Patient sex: M
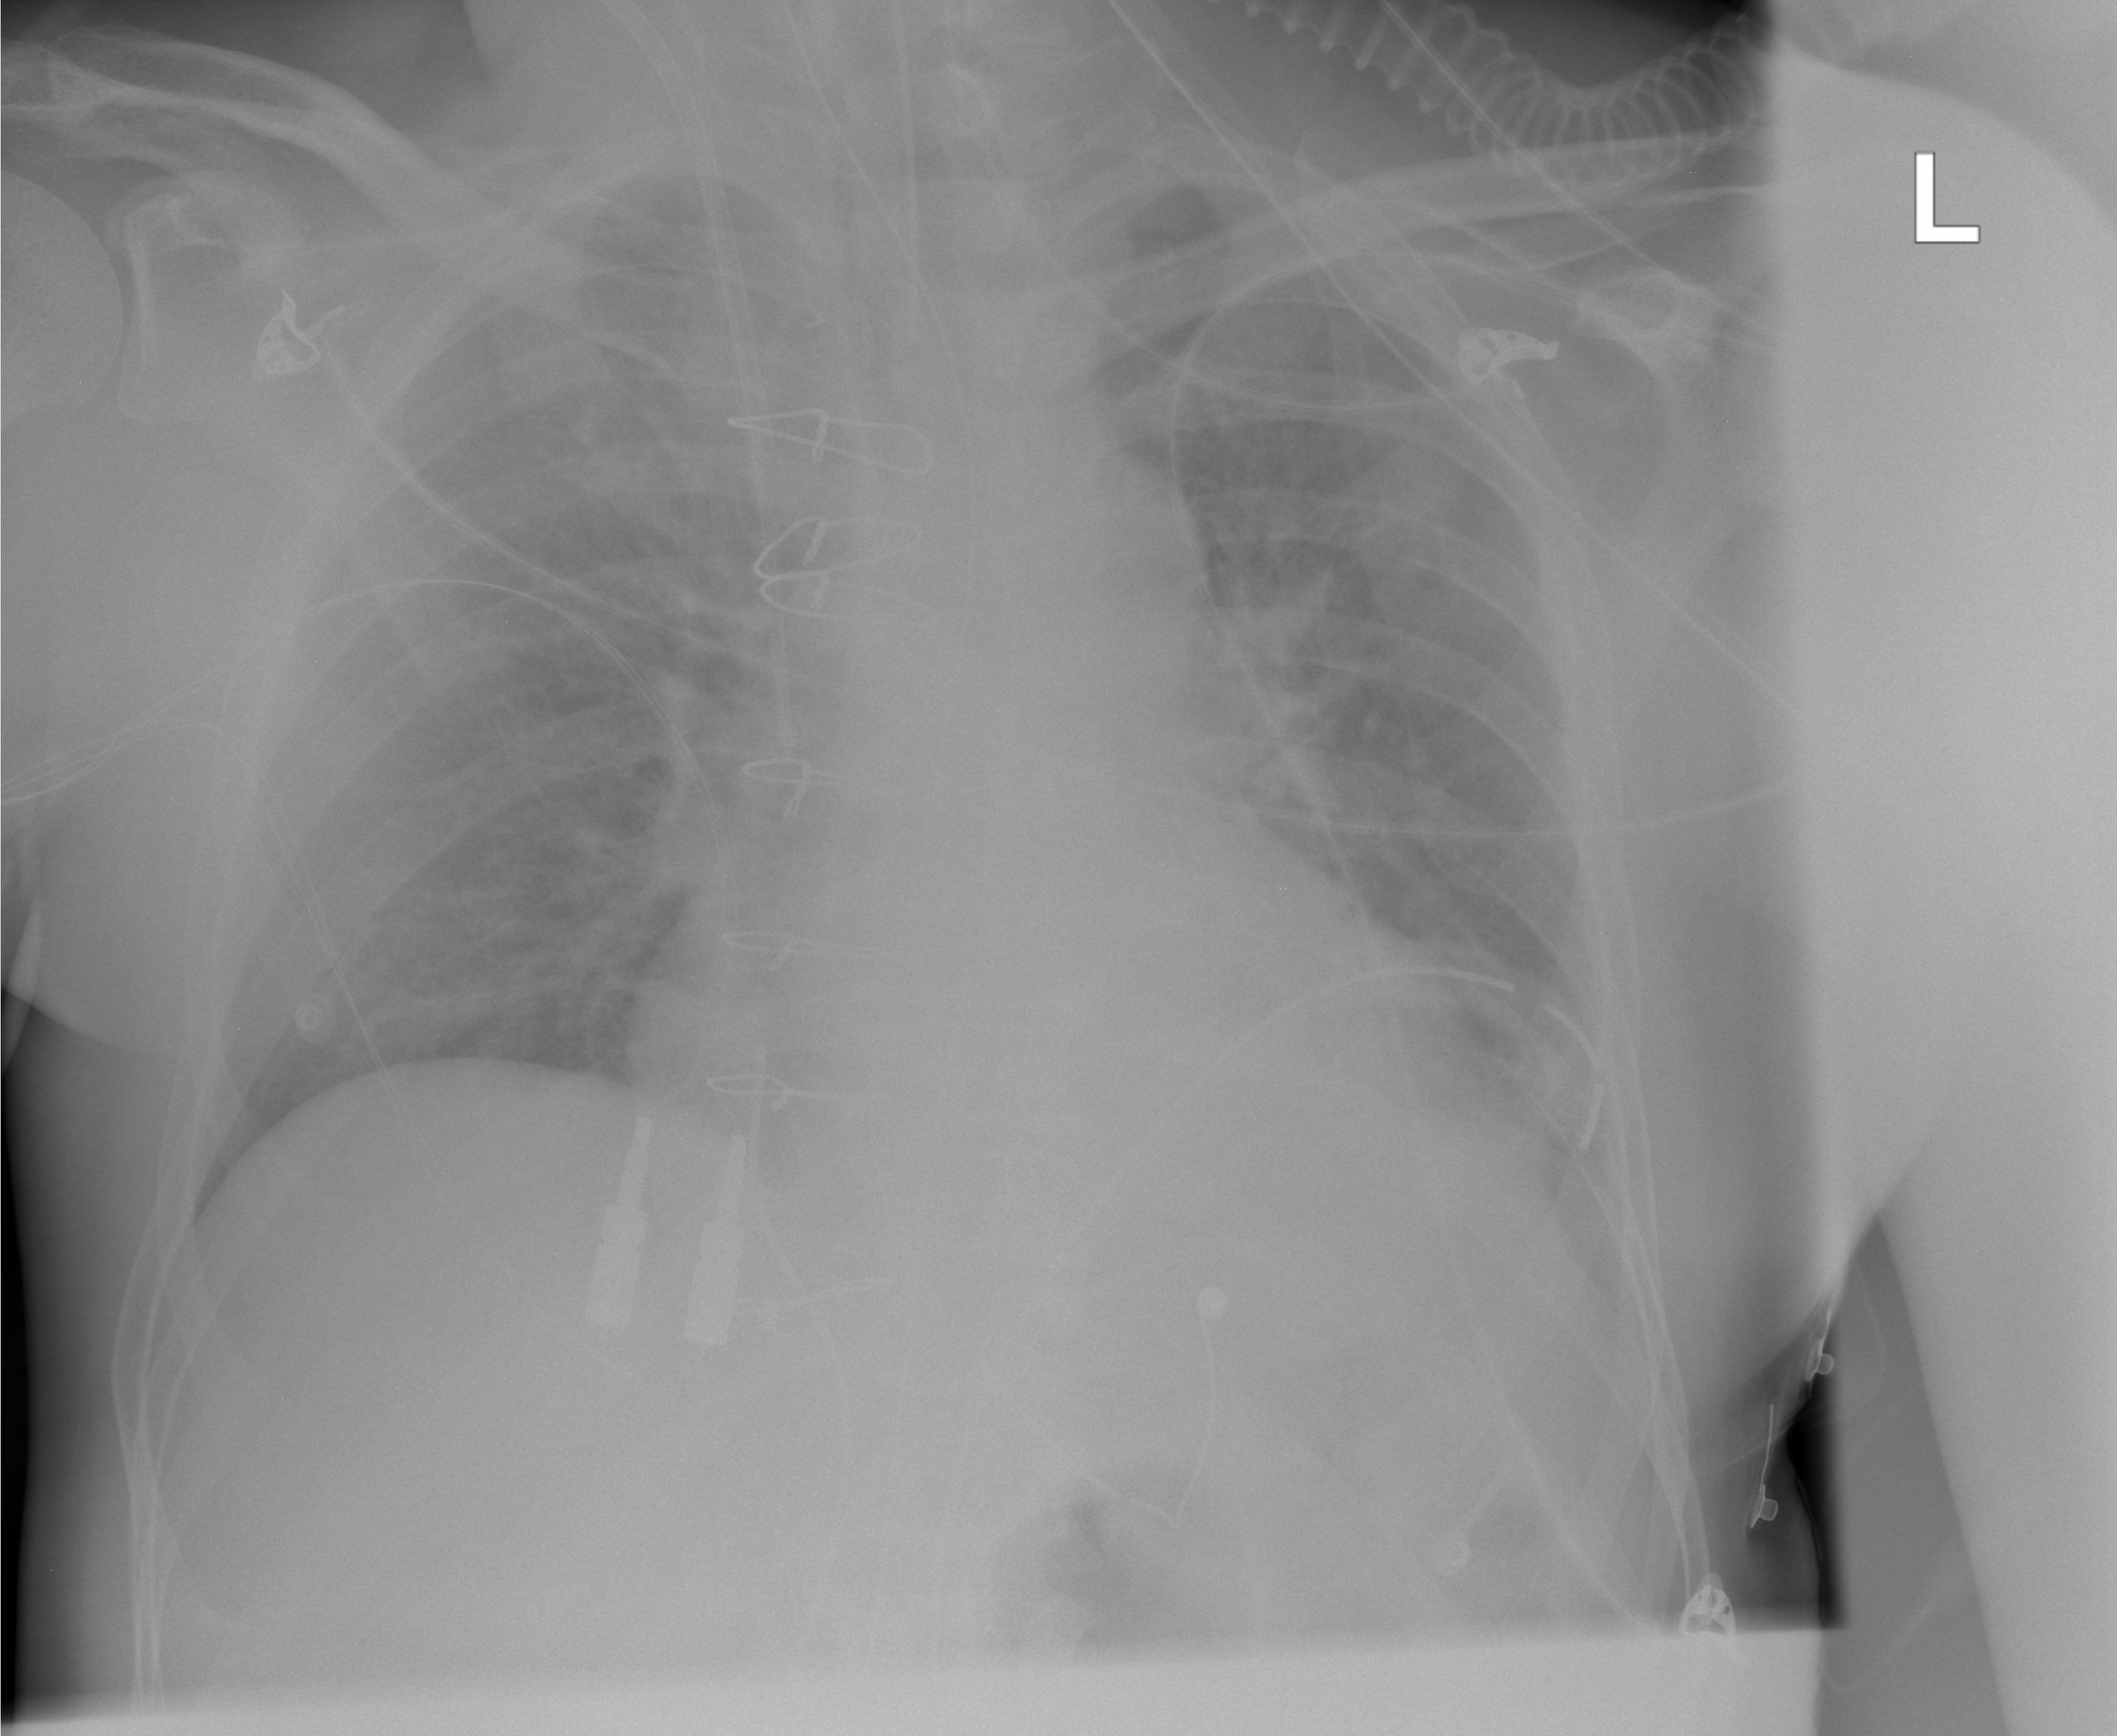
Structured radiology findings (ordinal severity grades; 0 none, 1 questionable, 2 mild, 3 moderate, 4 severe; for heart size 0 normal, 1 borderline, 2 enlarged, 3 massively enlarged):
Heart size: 1
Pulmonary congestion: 1
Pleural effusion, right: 0
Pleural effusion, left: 0
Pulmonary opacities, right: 0
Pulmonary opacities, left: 0
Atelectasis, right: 0
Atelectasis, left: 0